Aerial crown-view tile of a tropical tree (Barro Colorado Island, Panama), acquired 20250124:
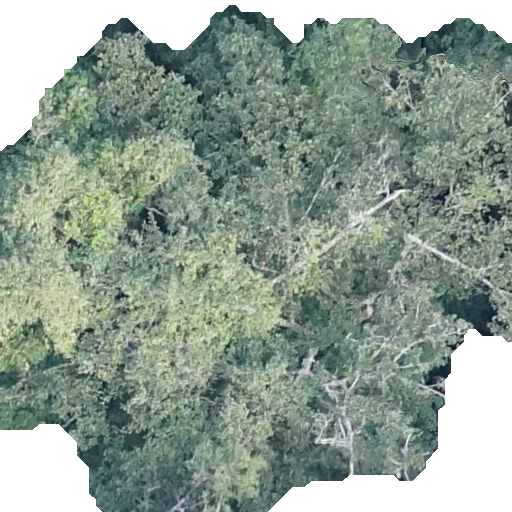
Species: Ficus insipida
GBIF accepted scientific name: Ficus insipida
Crown area: 388.321 m²